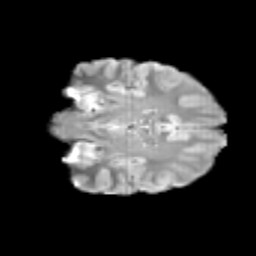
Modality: T2w
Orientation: coronal
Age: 13
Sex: male
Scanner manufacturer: siemens
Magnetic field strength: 3 T
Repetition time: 3.8 s
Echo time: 0.07 s